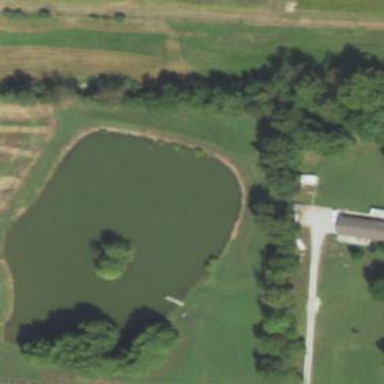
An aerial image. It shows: Pond designated as water feature.